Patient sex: F
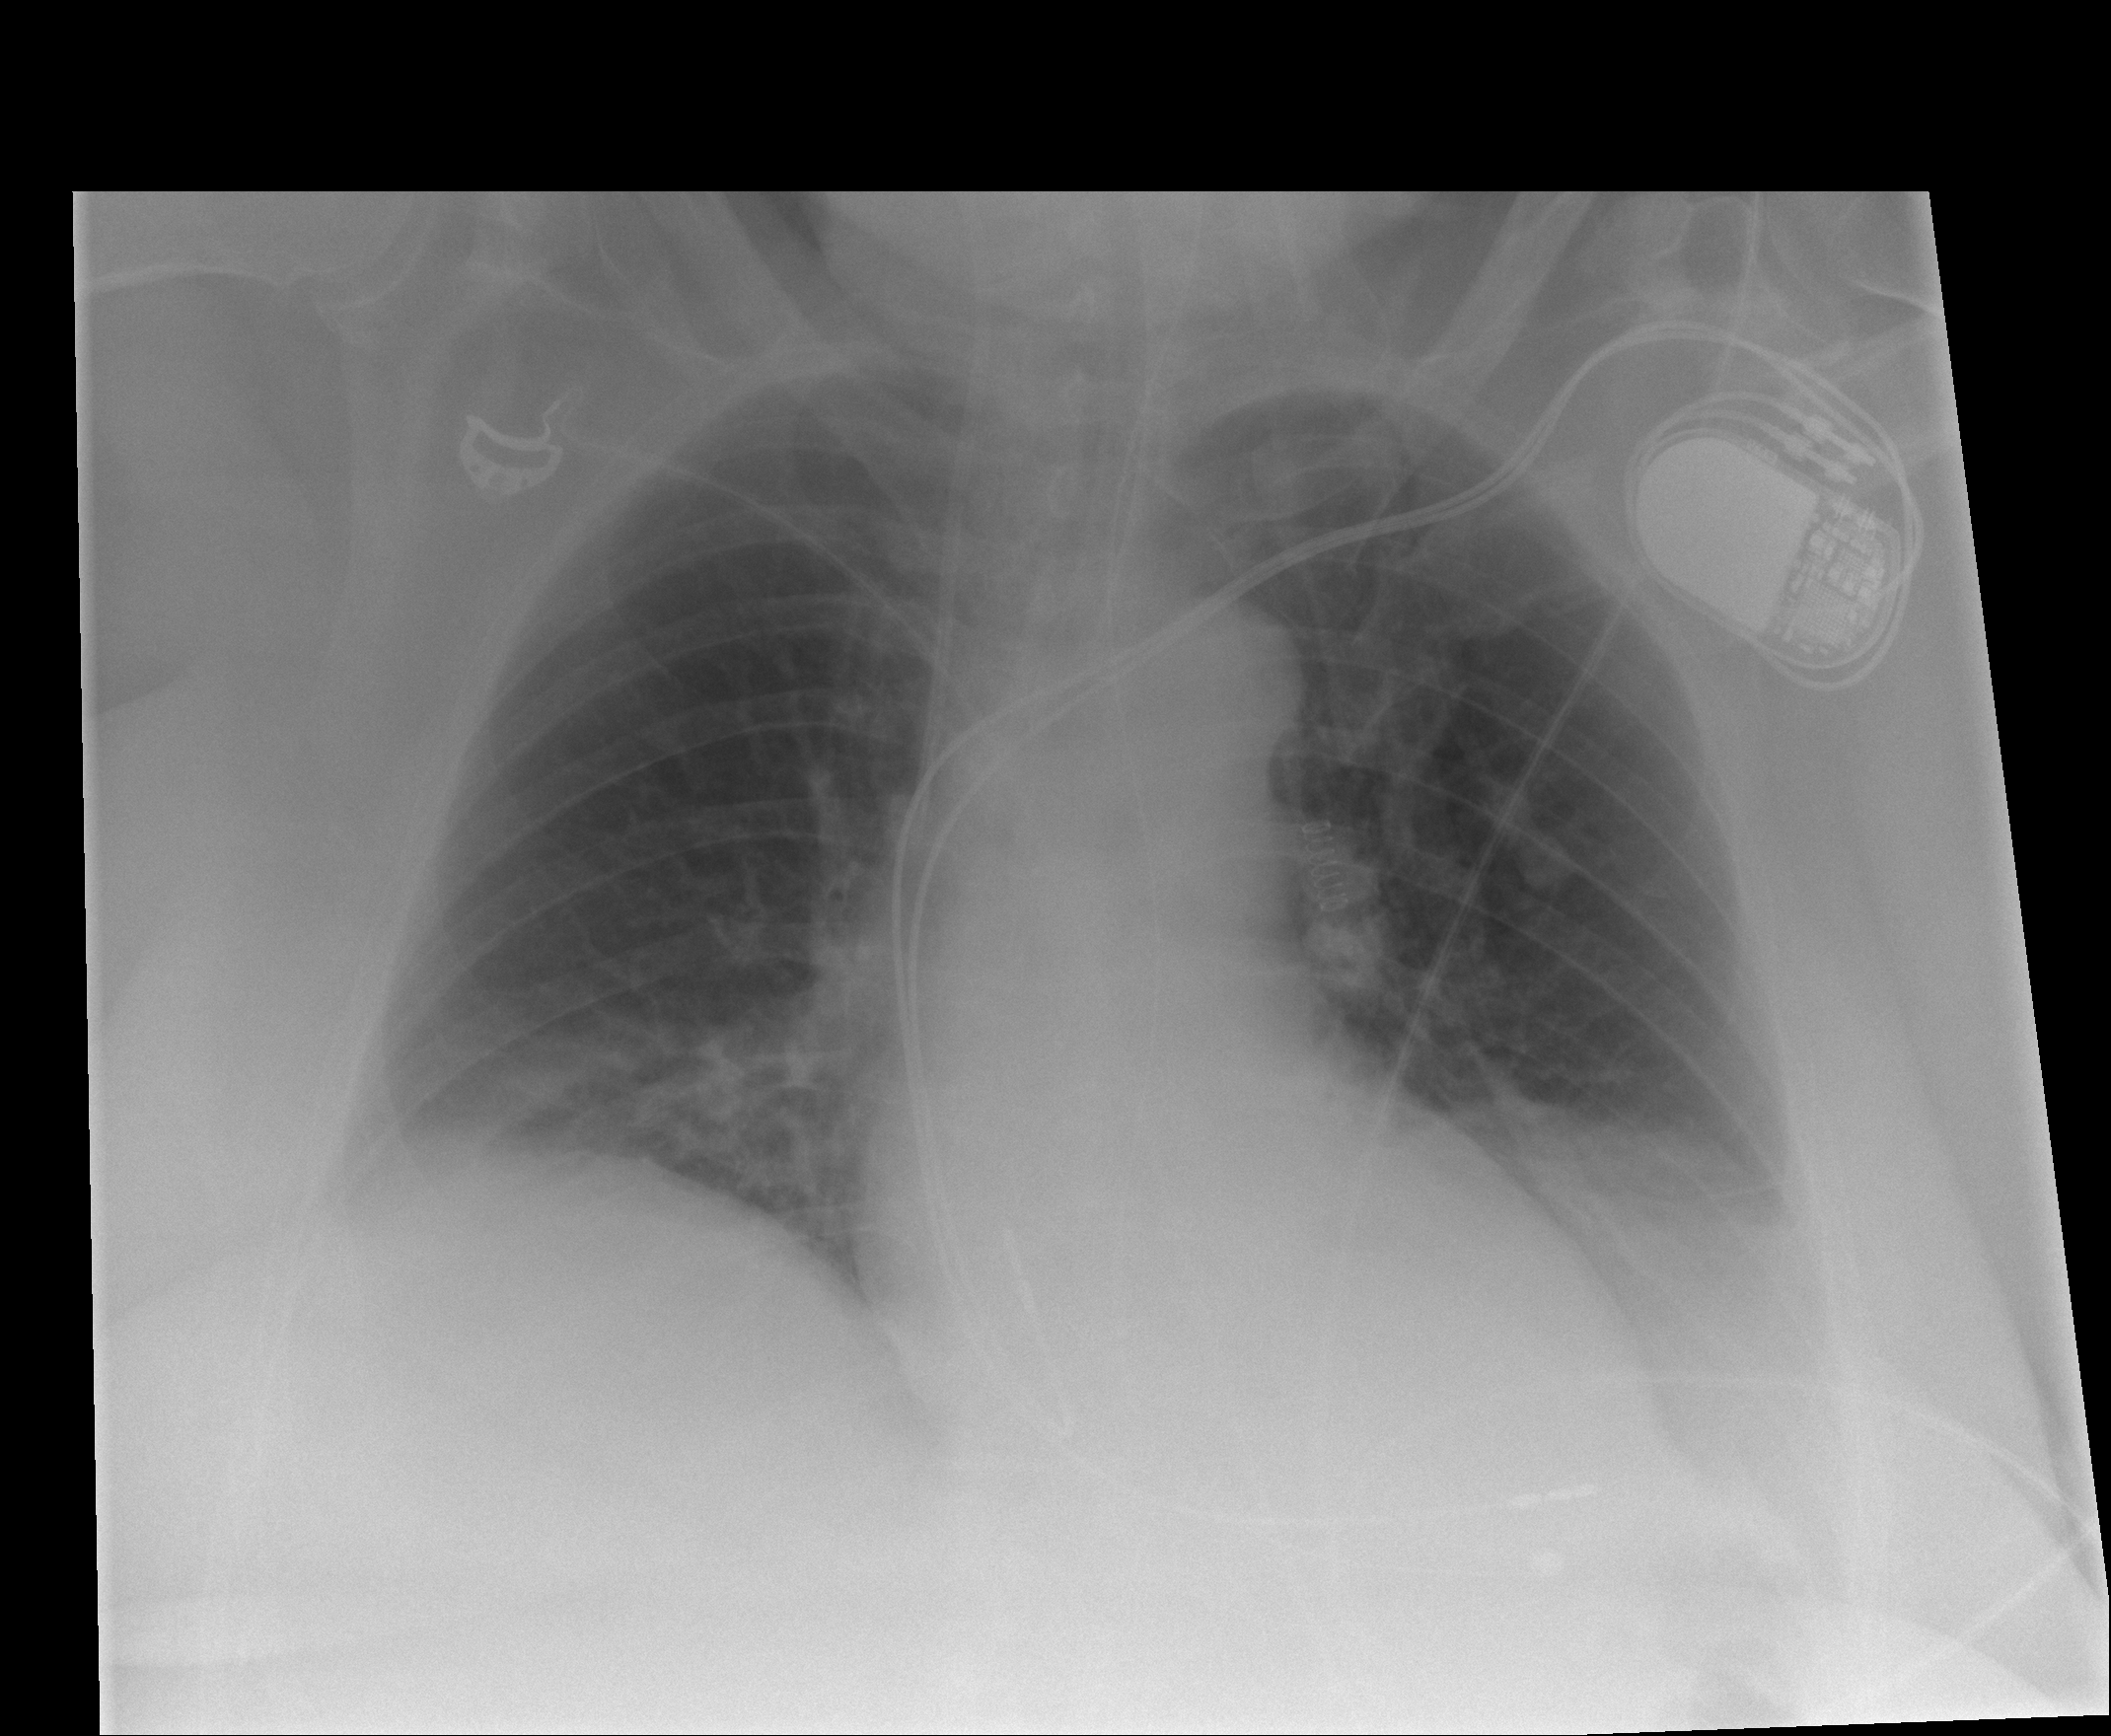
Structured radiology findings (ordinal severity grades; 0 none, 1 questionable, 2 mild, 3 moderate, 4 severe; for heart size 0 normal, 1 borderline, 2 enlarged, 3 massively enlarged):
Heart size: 0
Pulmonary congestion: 0
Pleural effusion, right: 1
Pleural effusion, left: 2
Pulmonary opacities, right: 0
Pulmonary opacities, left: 2
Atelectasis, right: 2
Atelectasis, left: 2